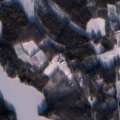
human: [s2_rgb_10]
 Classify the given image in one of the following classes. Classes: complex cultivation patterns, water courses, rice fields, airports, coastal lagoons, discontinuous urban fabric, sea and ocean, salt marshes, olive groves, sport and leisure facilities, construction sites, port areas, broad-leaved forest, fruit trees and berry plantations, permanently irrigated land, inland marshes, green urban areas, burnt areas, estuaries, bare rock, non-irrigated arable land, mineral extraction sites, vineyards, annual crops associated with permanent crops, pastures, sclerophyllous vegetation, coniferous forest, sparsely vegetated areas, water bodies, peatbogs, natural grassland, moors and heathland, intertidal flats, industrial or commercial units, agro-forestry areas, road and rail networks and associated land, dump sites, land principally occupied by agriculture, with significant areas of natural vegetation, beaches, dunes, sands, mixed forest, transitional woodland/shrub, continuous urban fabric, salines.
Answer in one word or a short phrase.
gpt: land principally occupied by agriculture, with significant areas of natural vegetation, broad-leaved forest, coniferous forest, mixed forest, water bodies